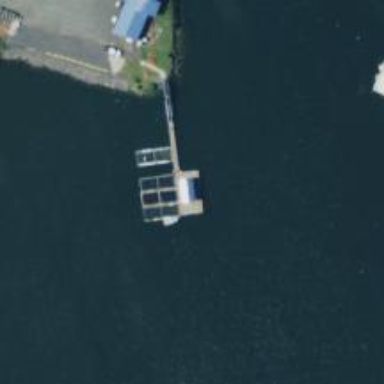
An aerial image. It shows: Man-made pier.